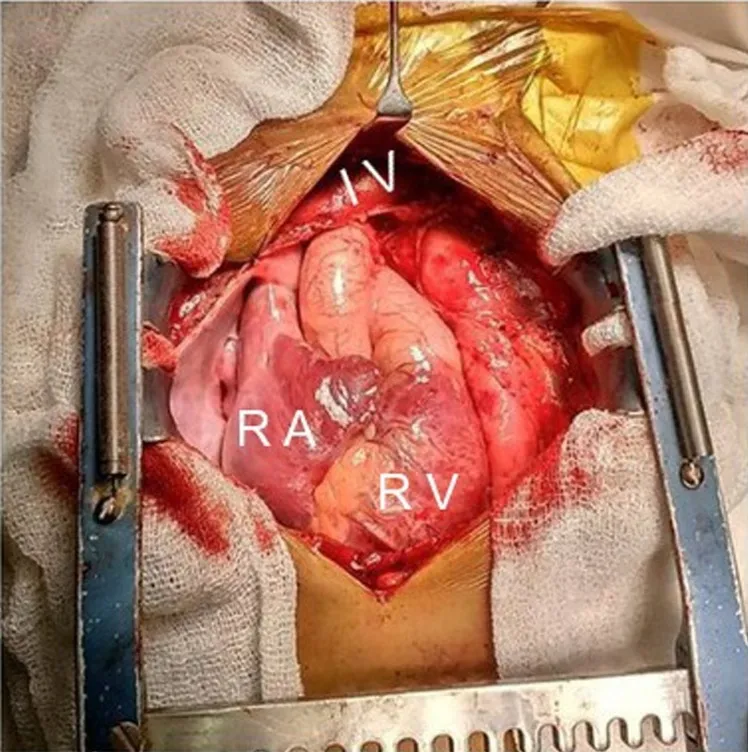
Intraoperative image showing dilated Innominate vein (IV), Right atrium (RA) and Right ventricle (RV).
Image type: medical_photograph (other_medical_photograph)